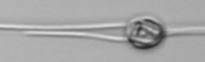
Label: Chaetoceros_danicus